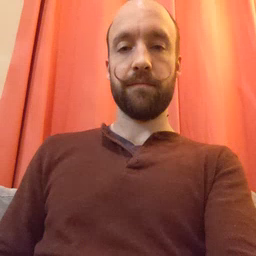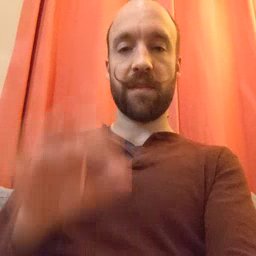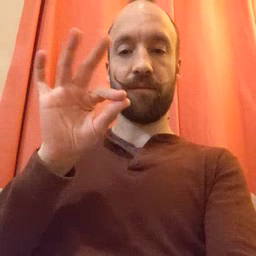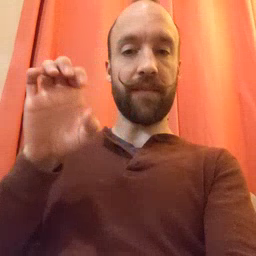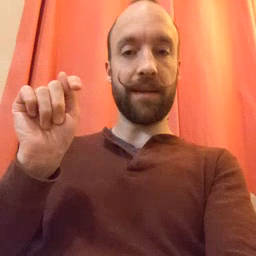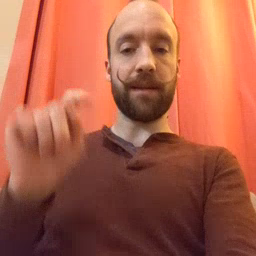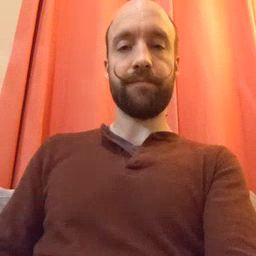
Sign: feet